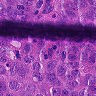
Metastatic tissue present: yes